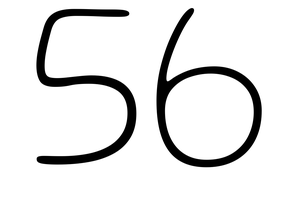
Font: Gluten_Thin